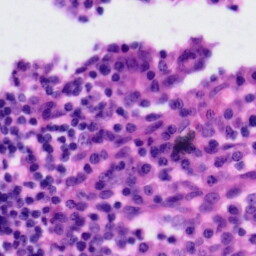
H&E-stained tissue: Tonsil